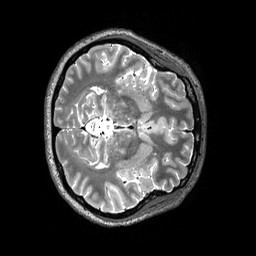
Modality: T2w
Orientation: axial
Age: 26
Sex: female
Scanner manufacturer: siemens
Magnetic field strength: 3 T
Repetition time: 3.2 s
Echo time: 0.565 s